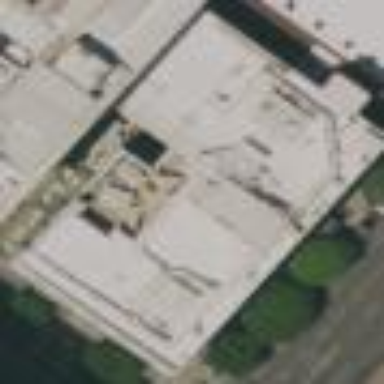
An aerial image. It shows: Part of building.